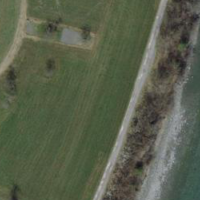
EUNIS habitat code: 24
Species observed at this site:
Prunus padus